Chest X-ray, AP view. Patient: 59 years old, sex M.
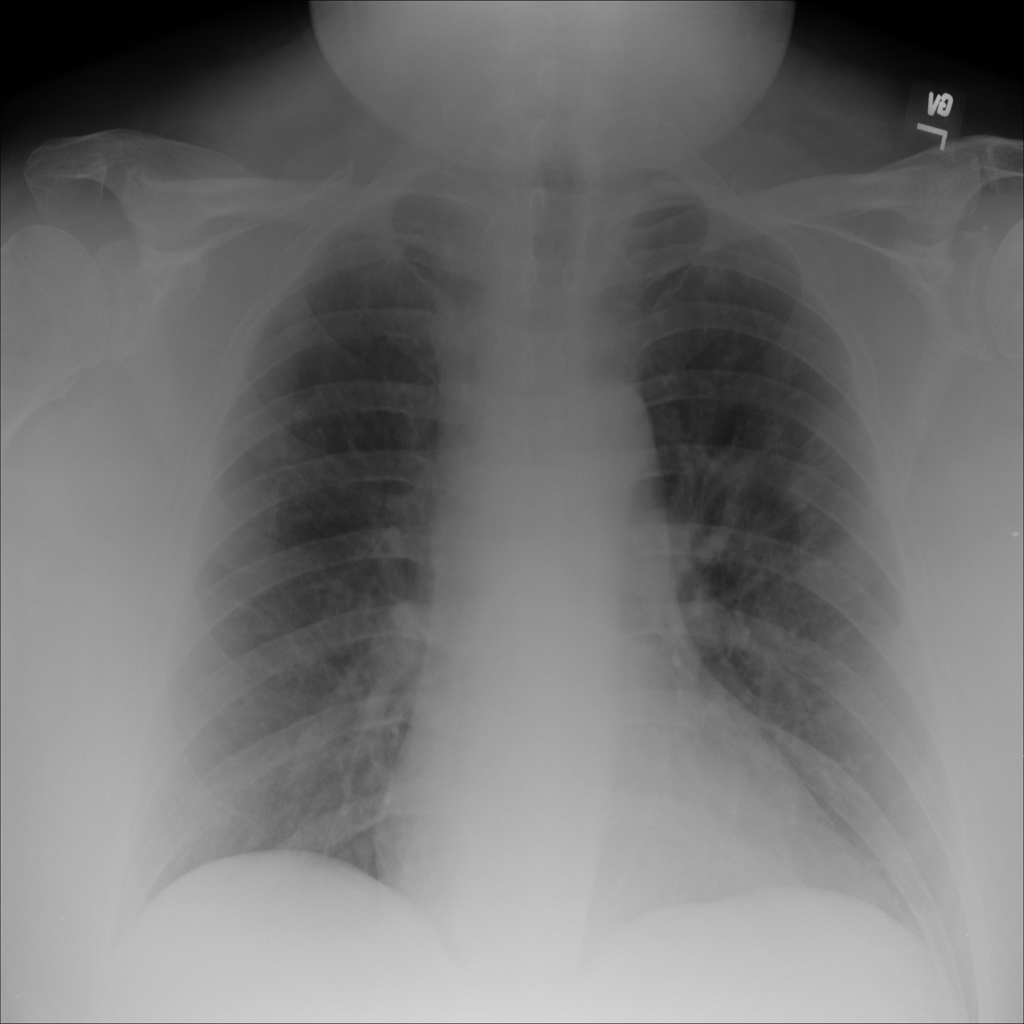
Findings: Infiltration